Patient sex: F
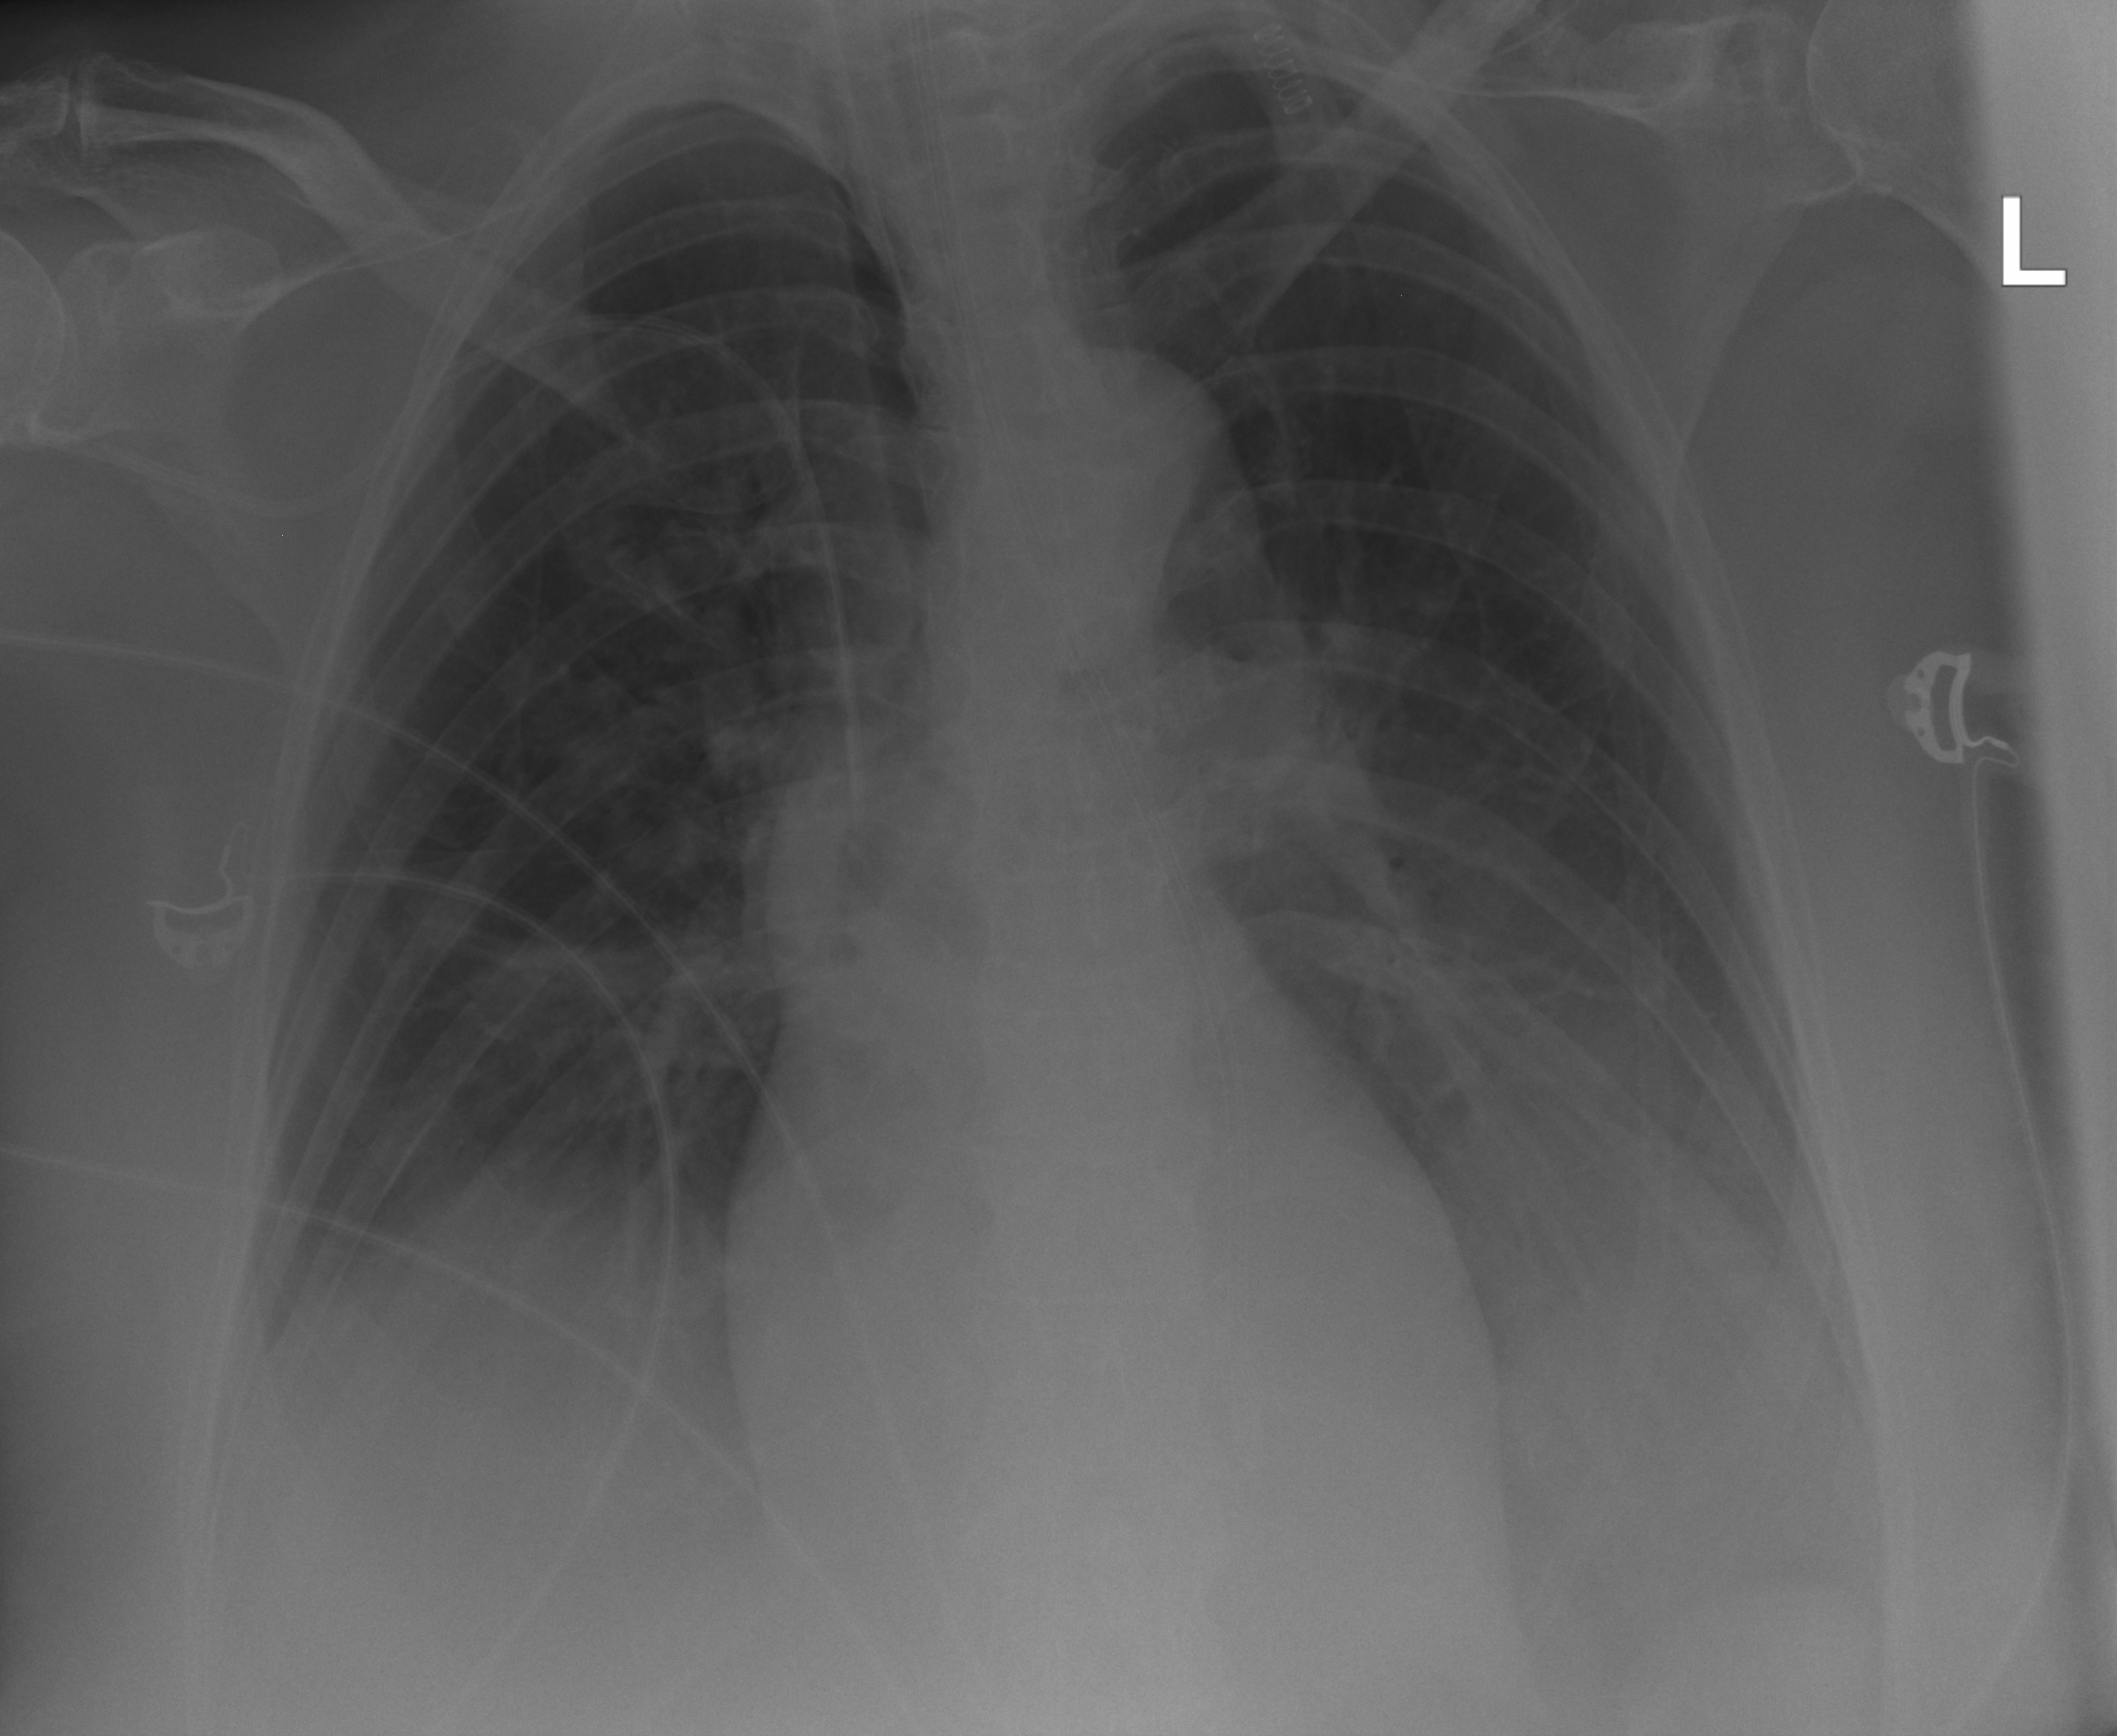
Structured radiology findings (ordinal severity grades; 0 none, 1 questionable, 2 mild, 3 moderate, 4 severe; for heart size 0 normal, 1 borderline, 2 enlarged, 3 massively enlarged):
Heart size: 1
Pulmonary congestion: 0
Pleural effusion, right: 2
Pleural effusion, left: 2
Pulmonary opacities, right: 0
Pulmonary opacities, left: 2
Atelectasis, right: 2
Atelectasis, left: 2